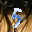
Label: 5